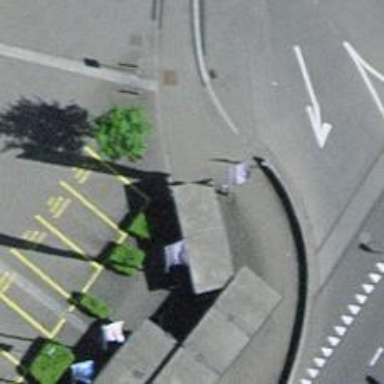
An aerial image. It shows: Set of steps on the road.